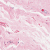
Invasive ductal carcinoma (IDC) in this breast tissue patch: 0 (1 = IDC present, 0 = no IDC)